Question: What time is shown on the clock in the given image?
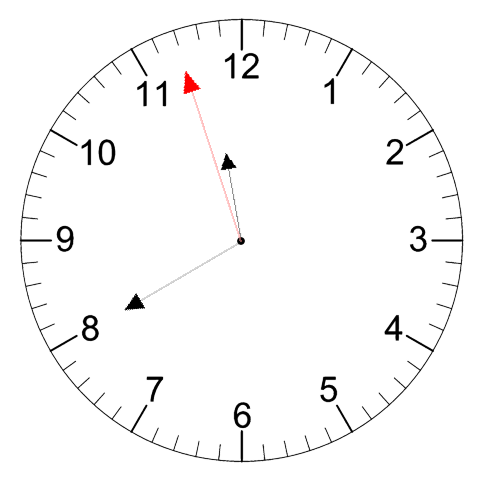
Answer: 11:39:57